Question: I'm trying to get gnuplot 5.0 under OS X 10.10.3 to fill blue below the lower series in this plot. I've tried lots of variations for the line 'dataFileForecast using 1:4 with filledcurves above y1=0 linestyle 3', but nothing seems to work.

Here's the source:
'''
#!/opt/local/bin/gnuplot
reset
set terminal pngcairo enhanced background "#000000" font "Lato-Light,20" linewidth 1 rounded size 2048,670
set output "10DayForecast.png"
dataFileForecast = "10DayForecast.csv"
set datafile separator ','
set timefmt "%Y-%m-%d"
stats dataFileForecast using 2:4 nooutput
freezeWarning = 32.
Yhigh = STATS_max_x + 10.
Ylow = STATS_min_y - 10.
unset key
set border linetype rgb "#666666"
set boxwidth 0.25 relative
set style fill transparent solid 0.4
set style line 1 linetype rgb "#0066CC" # freeze line
set style line 2 linetype rgb "#FFFFFF" pointtype 7 pointsize .5 # points for both high and low temp
set style line 3 linetype rgb "#000077" # fill for low temp
set style line 4 linetype rgb "#FFFF00" # rain forecast
set style line 5 linetype rgb "#770000" # fill for high temp
set style line 6 linetype rgb "#FF7777" # line for high temp
set style line 7 linetype rgb "#3377FF" # line for low temp
set label "deg" right
unset mxtics
set tics textcolor rgb "#666666"
# X Axis
set xdata time
set xtics format "%a" nomirror
set autoscale xfix
set offsets 12*60*60,12*60*60,0,0
# Y Axis
set yrange [Ylow:Yhigh]
unset ytics
if (32 > Ylow) set ytics 32,1,32 tc rgb "#FFFFFF" font ",18"
set ytics format "%2.0fdeg" nomirror
# Y2 Axis
set y2tics format "%2.0f%%" textcolor "#FFFF00" nomirror
set y2range [0:100]
plot dataFileForecast using 1:6 with impulses linestyle 4 axes x1y2, dataFileForecast using 1:2:4 with filledcurves above linestyle 5, dataFileForecast using 1:2 with lines linestyle 6, dataFileForecast using 1:2 with points linestyle 2, dataFileForecast using 1:2:3 with labels offset 1.75,0.5 textcolor "#FFFFFF" font ",18", dataFileForecast using 1:4 with filledcurves above y1=0 linestyle 3, dataFileForecast using 1:4 with lines linestyle 7, dataFileForecast using 1:4 with points linestyle 2, dataFileForecast using 1:4:5 with labels offset 1.75,0.5 textcolor "#FFFFFF" font ",18", freezeWarning with filledcurve above y1=0 linestyle 1
'''
And here's a data file:
'''
2015-06-29,94,94deg,69,69deg,20.0
2015-06-30,99,99deg,72,72deg,0.0
2015-07-01,102,102deg,73,73deg,0.0
2015-07-02,96,96deg,69,69deg,0.0
2015-07-03,94,94deg,68,68deg,10.0
2015-07-04,92,92deg,67,67deg,0.0
2015-07-05,91,91deg,63,63deg,0.0
2015-07-06,91,91deg,62,62deg,0.0
2015-07-07,91,91deg,61,61deg,0.0
2015-07-08,91,91deg,63,63deg,0.0
'''
What am I missing?
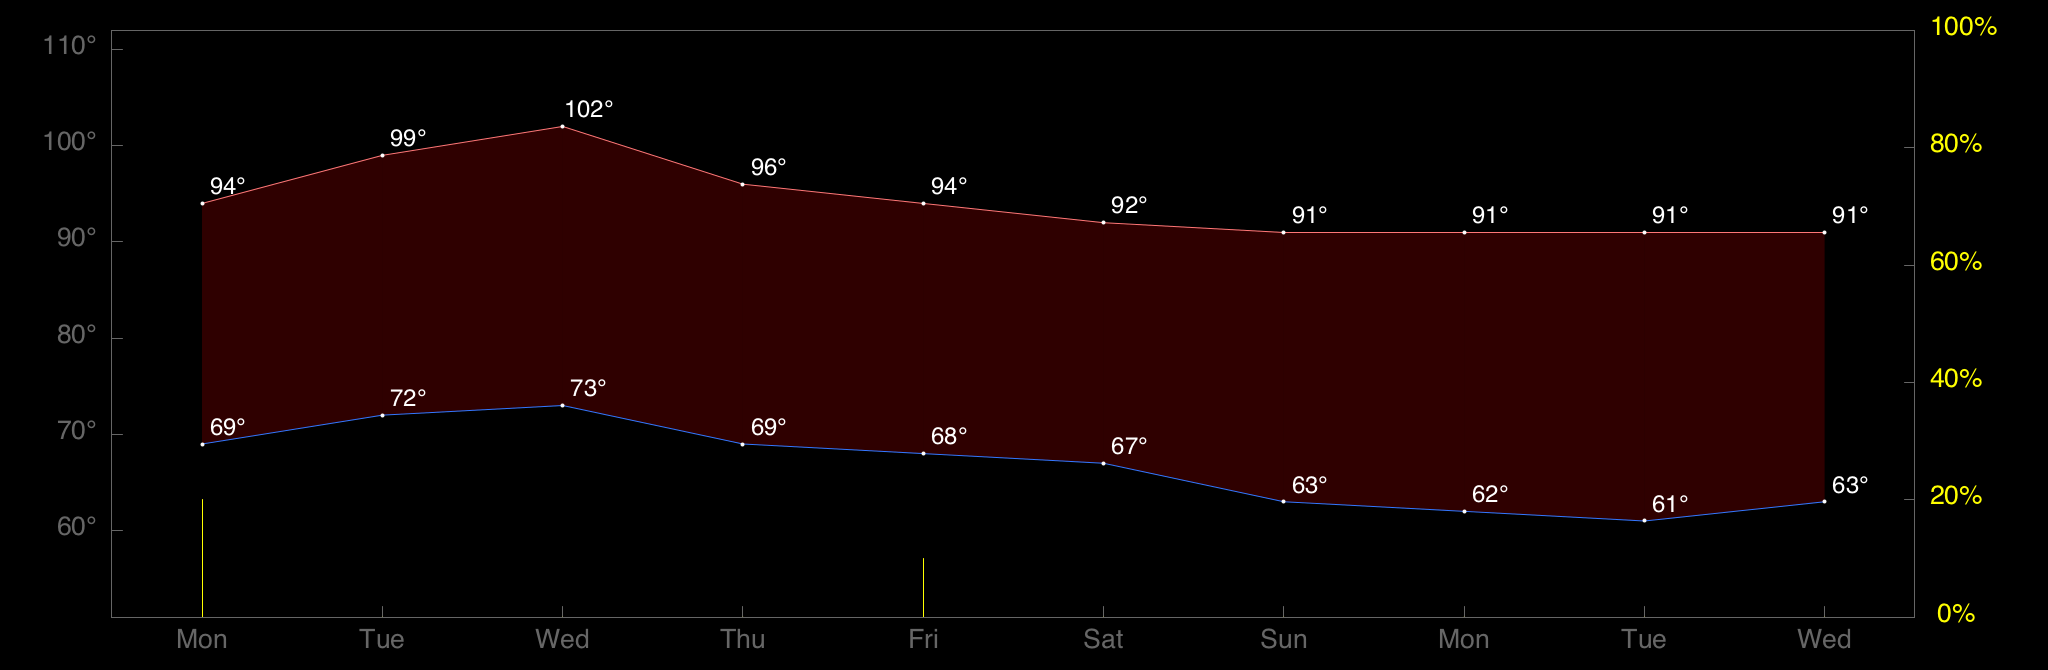
Answer: I'm not sure, why this doesn't work. Could be a bug. As workaround you can give a third column in the 'using' statement to indicate the lower boundary of the filled area:
'''
plot ..., dataFileForecast using 1:4:(0) with filledcurves linestyle 3
'''
This gives the output

The 'freezeWarning' area is plotted correctly, if the yrange includes this region.